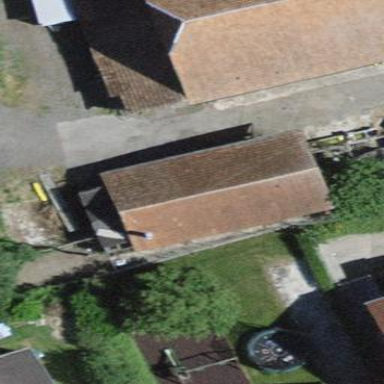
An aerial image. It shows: Barn.